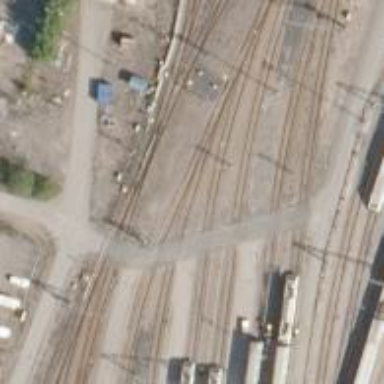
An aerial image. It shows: Rail yard with electrified contact lines for railway operations.